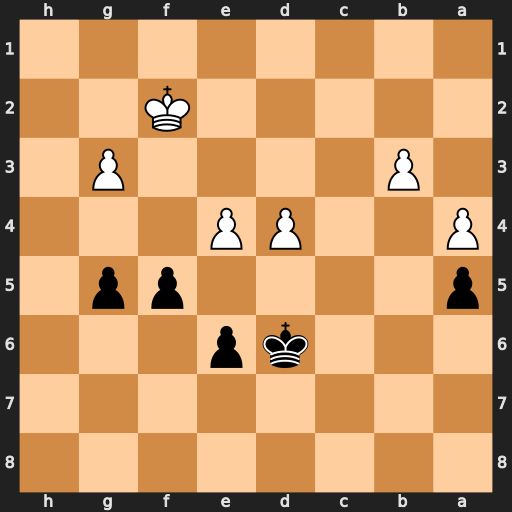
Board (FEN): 8/8/3kp3/p4pp1/P2PP3/1P4P1/5K2/8
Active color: b
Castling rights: -
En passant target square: -
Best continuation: fxe4 Ke3 Kd5 g4 e5 dxe5 Kxe5